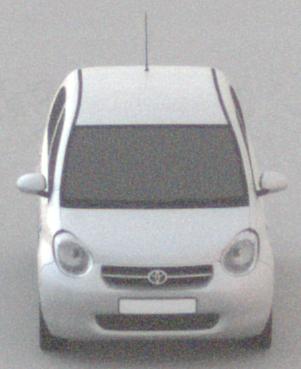
Make: Toyota
Model: Passo
Detailed model: Toyota Passo X Yururi
Model produced from: 2010
Model produced until: 2016
Doors: 5
Color: white
Road condition: dry road
Daytime: night
Contrast: low contrast